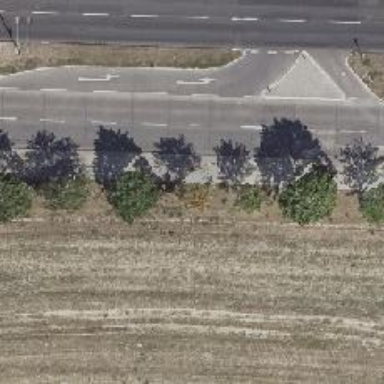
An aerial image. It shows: Avenue lined with deciduous broadleaved trees.